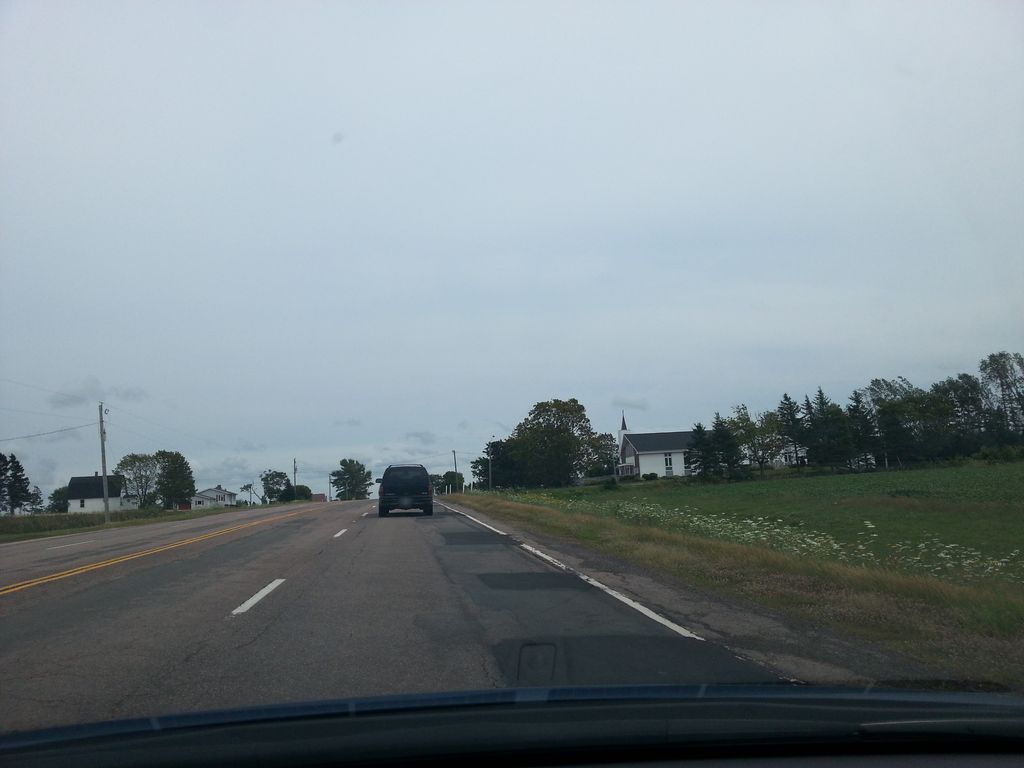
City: charlottetown